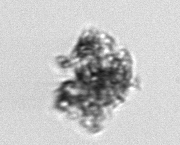
Label: detritus